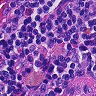
Metastatic tissue present: no